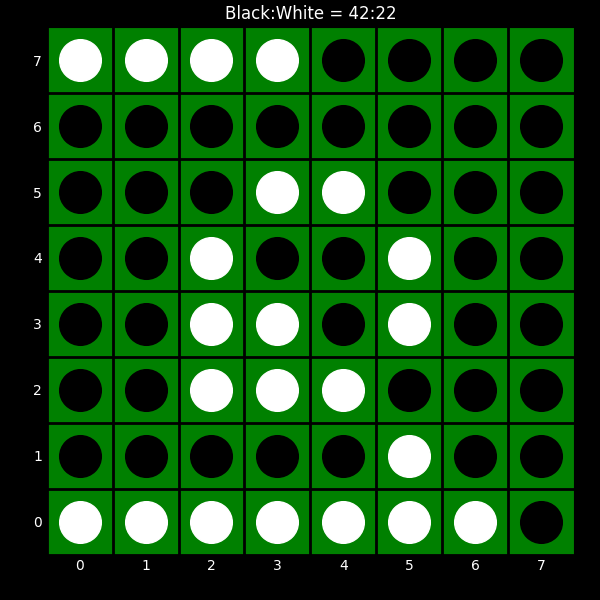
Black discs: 42
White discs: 22